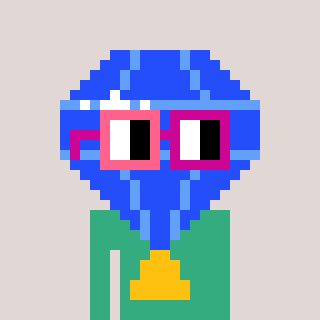
a pixel art character with square pink and red glasses, a blue diamond-shaped head and a teal-colored body on a warm background